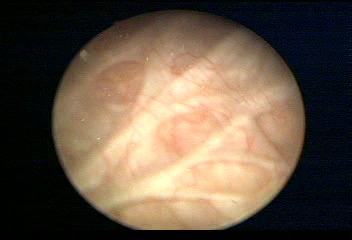
Modality: WLC
Class: Normal mucosa
Bladder cancer association: No